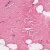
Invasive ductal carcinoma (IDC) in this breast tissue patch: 0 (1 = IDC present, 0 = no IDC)